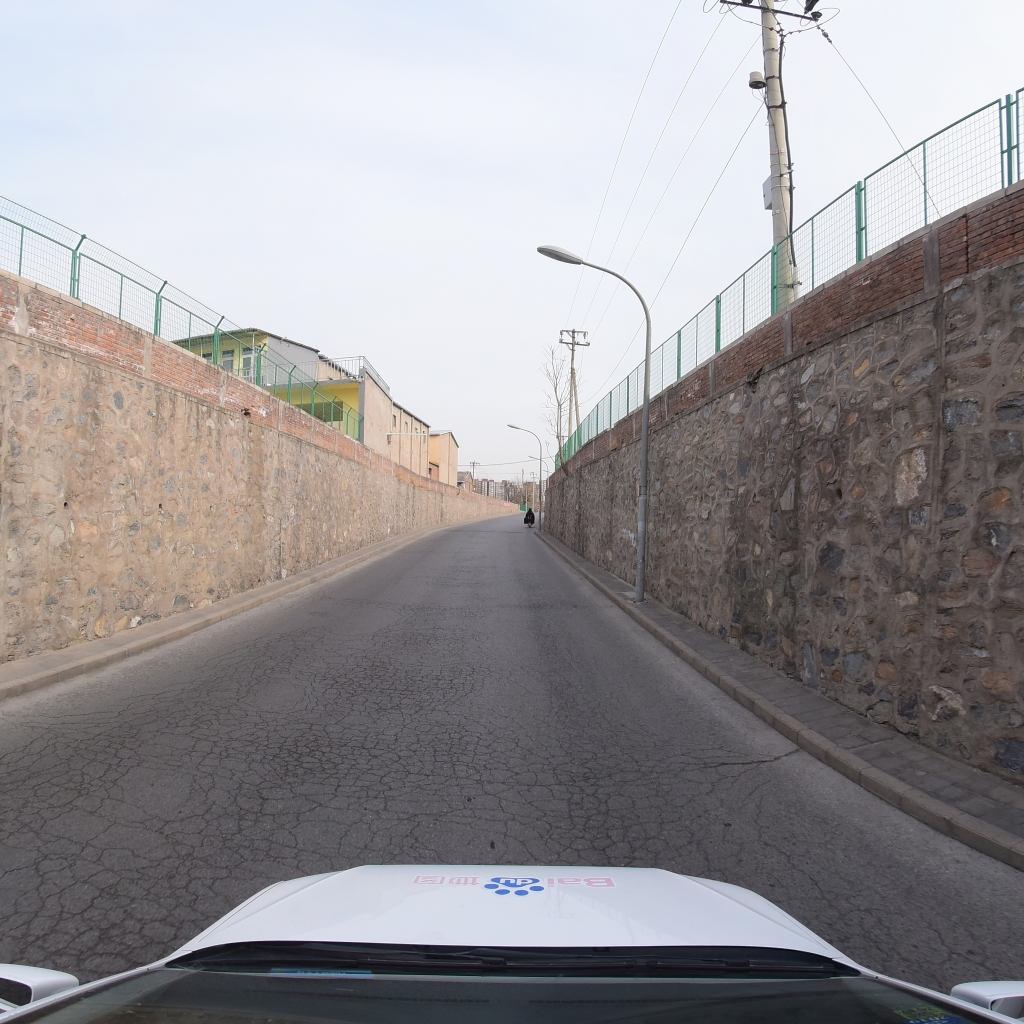
Region: Fengtai
Road damage annotations: alligator crack